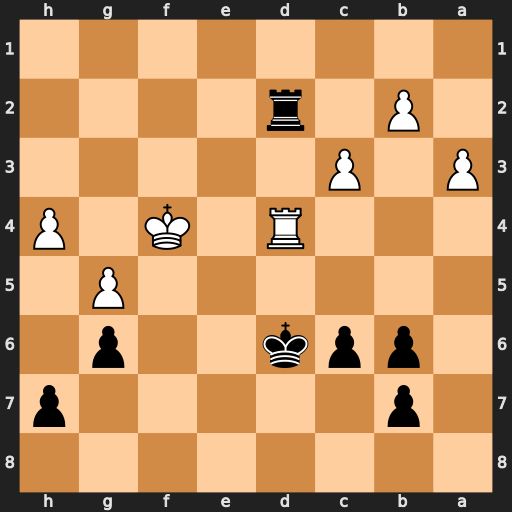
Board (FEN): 8/1p5p/1ppk2p1/6P1/3R1K1P/P1P5/1P1r4/8
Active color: b
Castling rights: -
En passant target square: -
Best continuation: Rxd4+ cxd4 Kd5 Ke3 Kc4